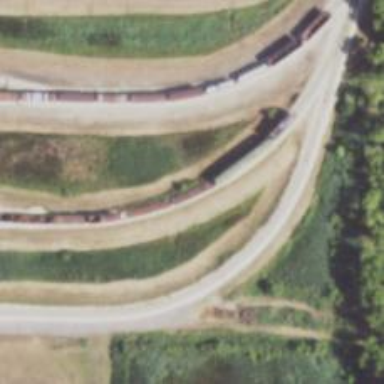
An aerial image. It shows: Preserved rail yard. The yard contains railway tracks.